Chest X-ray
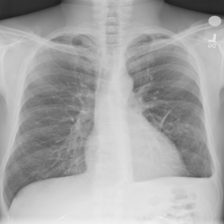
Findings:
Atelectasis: negative
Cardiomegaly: negative
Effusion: negative
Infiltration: positive
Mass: negative
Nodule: negative
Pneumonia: negative
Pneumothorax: negative
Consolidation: negative
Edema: negative
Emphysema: negative
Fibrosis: positive
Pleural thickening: negative
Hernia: negative